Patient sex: M
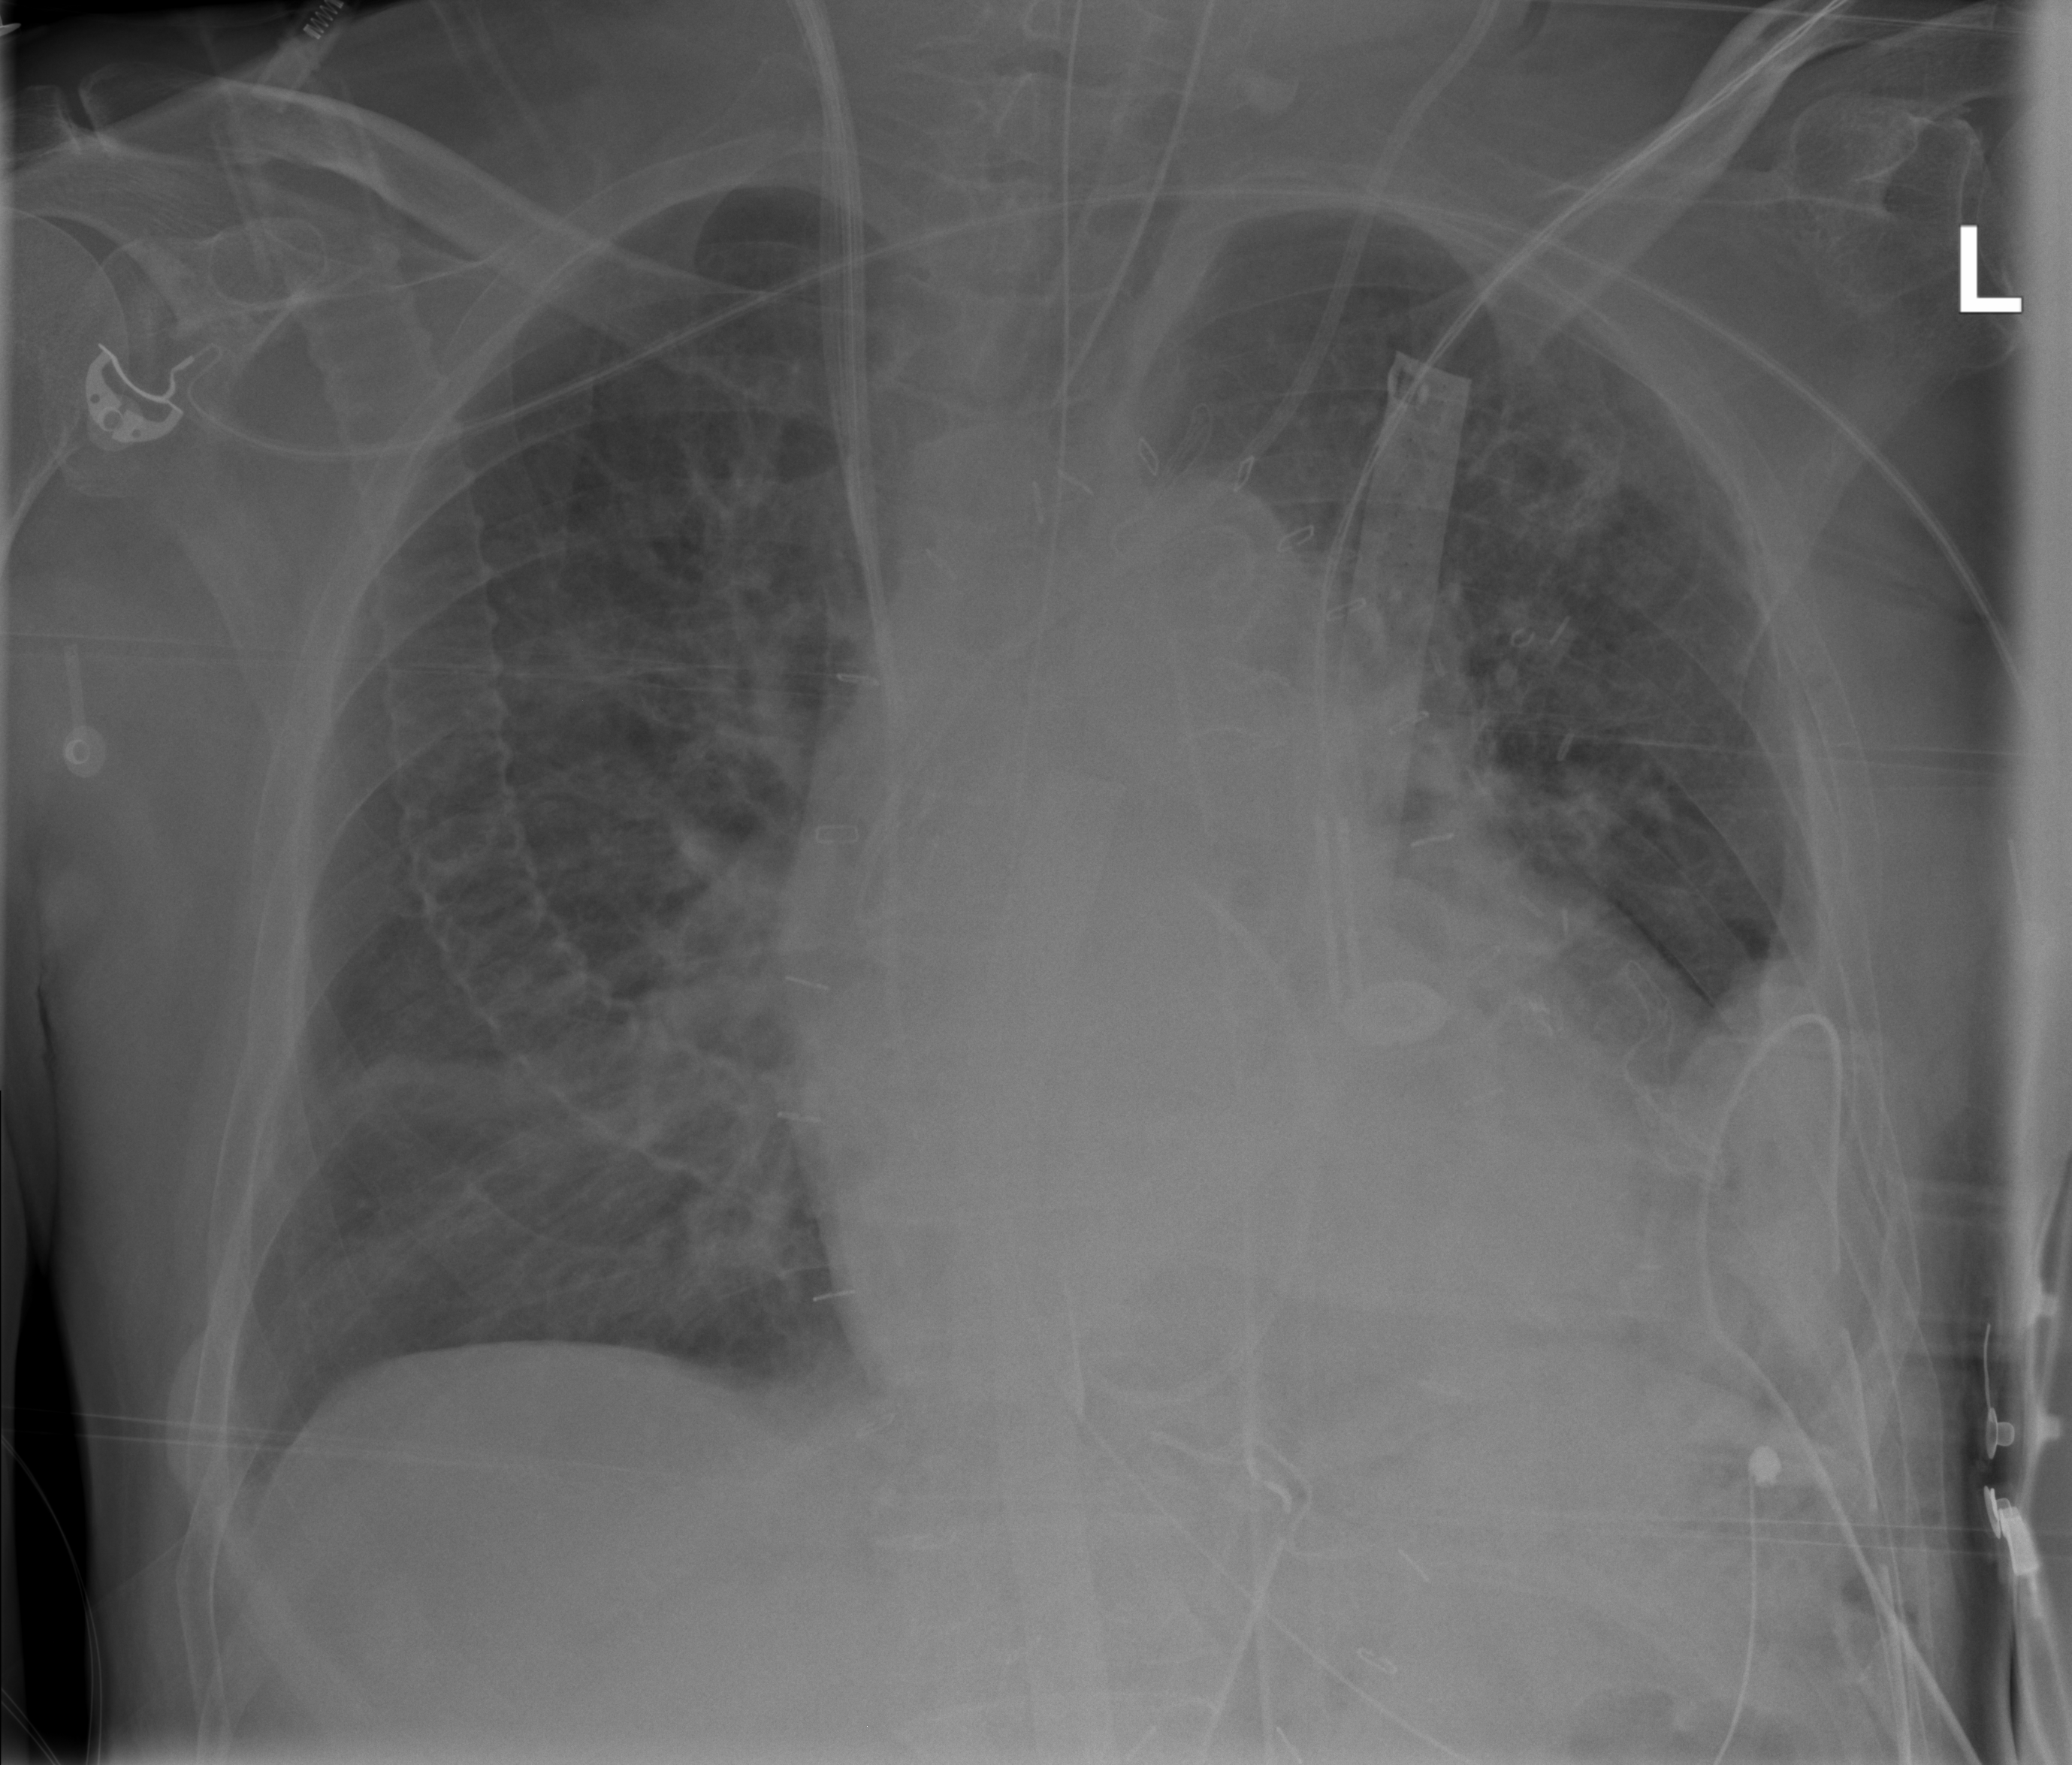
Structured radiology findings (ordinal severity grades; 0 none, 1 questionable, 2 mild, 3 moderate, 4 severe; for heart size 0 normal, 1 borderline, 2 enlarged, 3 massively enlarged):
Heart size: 2
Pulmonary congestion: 2
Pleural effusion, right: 2
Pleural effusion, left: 2
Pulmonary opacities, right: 0
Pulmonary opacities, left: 0
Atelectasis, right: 2
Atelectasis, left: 2